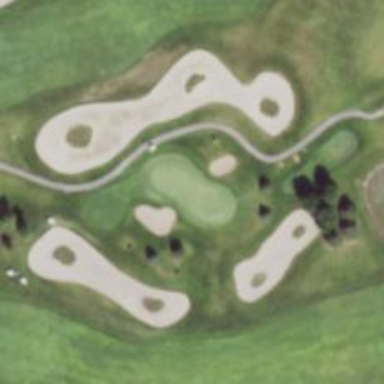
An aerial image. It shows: View of golf hole.